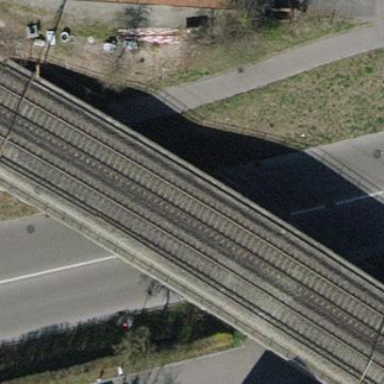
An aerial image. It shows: Bridge with beam structure.